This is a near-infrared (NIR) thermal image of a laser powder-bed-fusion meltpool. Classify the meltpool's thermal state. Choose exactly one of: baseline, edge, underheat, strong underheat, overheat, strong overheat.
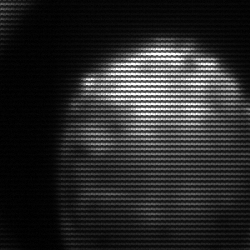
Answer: edge